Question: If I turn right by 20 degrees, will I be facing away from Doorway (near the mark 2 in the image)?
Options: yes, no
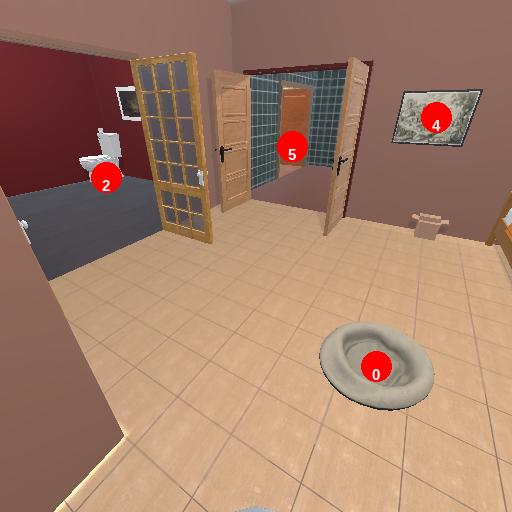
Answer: yes